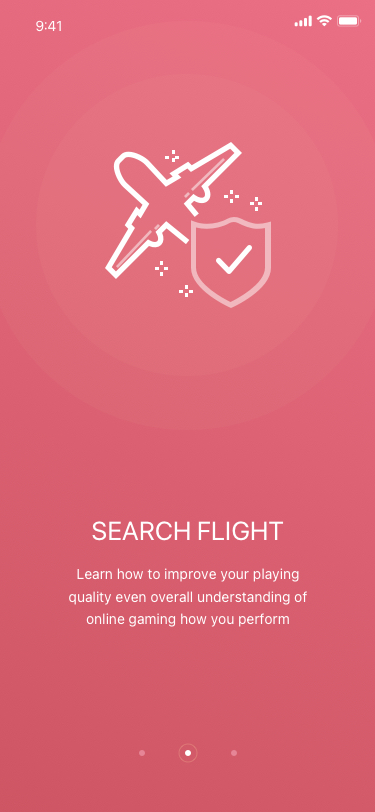
Text in this UI design:
Learn how to improve your playing quality even overall understanding of online gaming how you perform
SEARCH FLIGHT